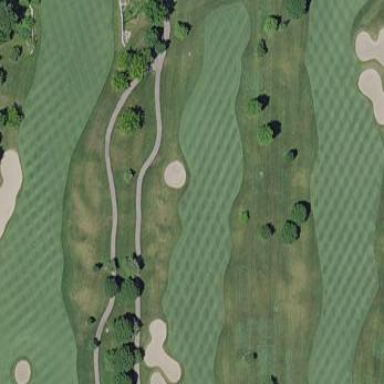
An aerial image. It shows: Grassy area designated as golf fairway.